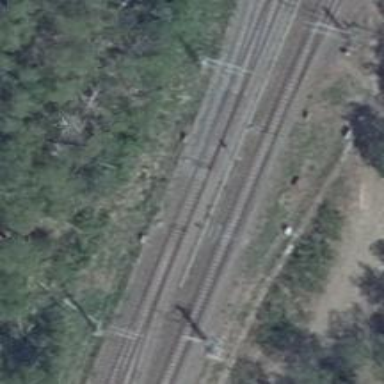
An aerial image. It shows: Railway switch.